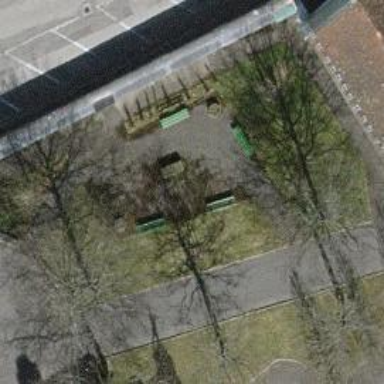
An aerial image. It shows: Bench for seating.